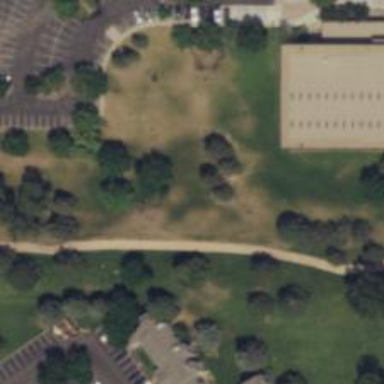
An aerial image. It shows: Disc golf hole.